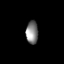
Tissue: lung
Cell type: Epithelial cells
Senescence score: 0.5566
Nuclear area (px): 275
Mean DAPI intensity: 130.484